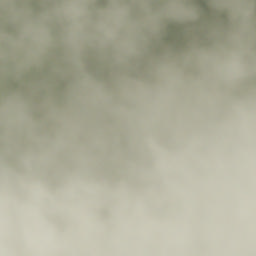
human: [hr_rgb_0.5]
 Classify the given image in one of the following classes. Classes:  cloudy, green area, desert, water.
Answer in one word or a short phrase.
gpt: cloudy